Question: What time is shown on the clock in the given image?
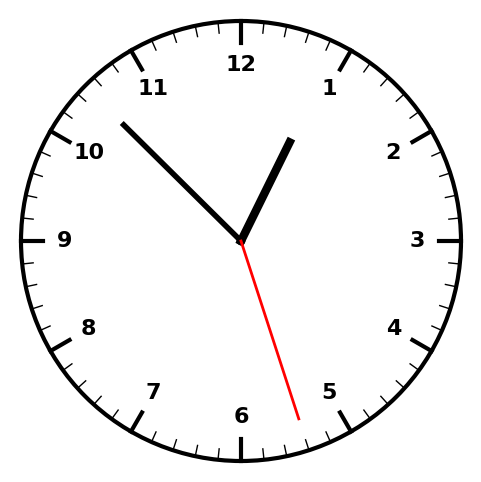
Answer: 12:52:27